Here is the time-frequency (STFT) view of a rotor kit's vibration measurement. Classify the rotor condition as one of: normal, misalignment, unbalance, looseness.
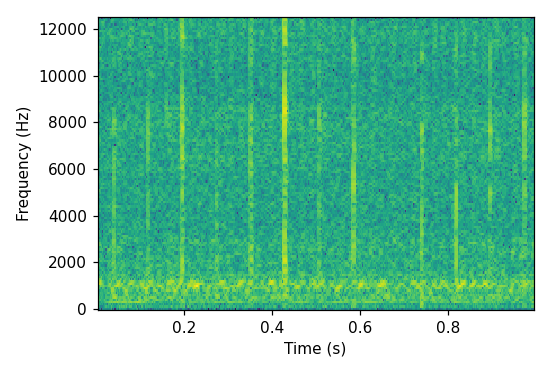
Answer: normal